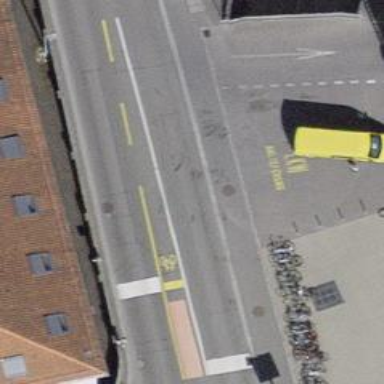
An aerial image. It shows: Secondary road with asphalt surface and sidewalk on the left.